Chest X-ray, PA view. Patient: 40 years old, sex F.
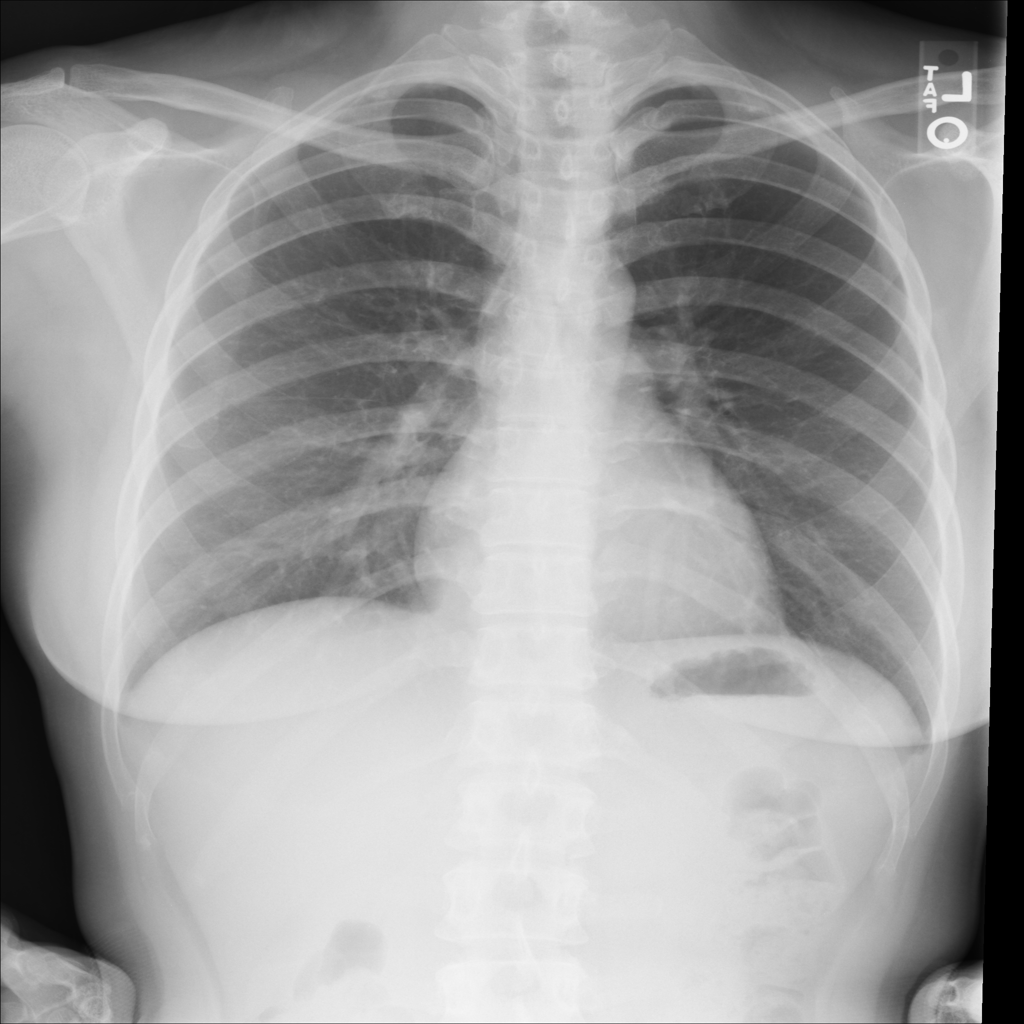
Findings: No Finding